Interaction volume radius: 10 \u00c5
Interaction volume height: 10 \u00c5
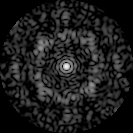
Disorder parameter: 0.6813